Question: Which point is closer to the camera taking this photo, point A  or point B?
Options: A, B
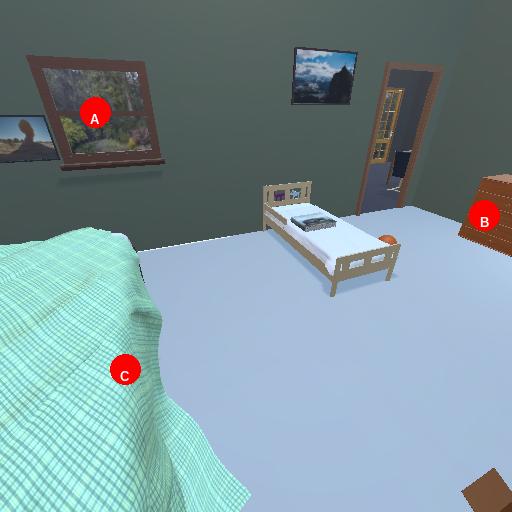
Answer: A